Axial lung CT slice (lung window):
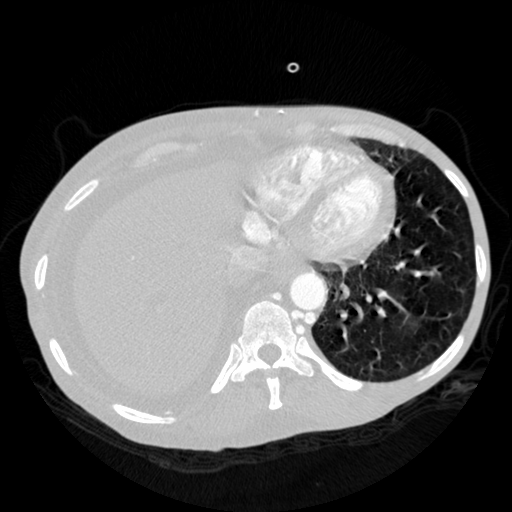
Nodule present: no